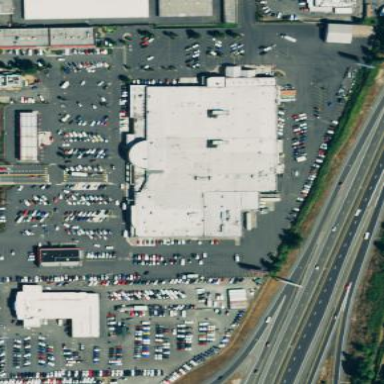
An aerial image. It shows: Supermarket building.